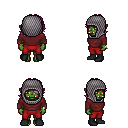
a pixel art fantasy rpg character, female body template, orc, green skin, maroon long-sleeve shirt, red pants, pink swoop hairstyle, chain hood, bracelets, black shoes, four views (front, back, left, right), 2x2 character sprite sheet, small pixel art, hard edges, no anti-aliasing